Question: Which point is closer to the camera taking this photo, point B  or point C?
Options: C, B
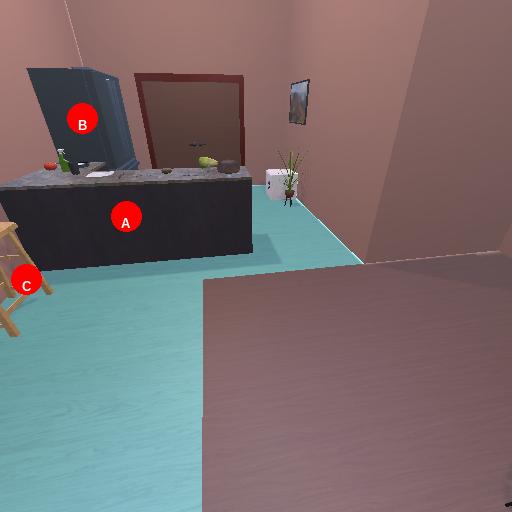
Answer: C